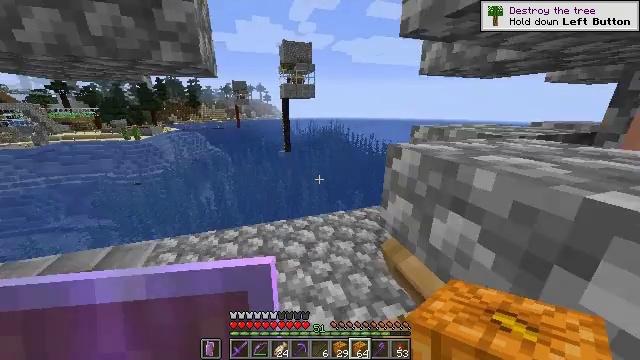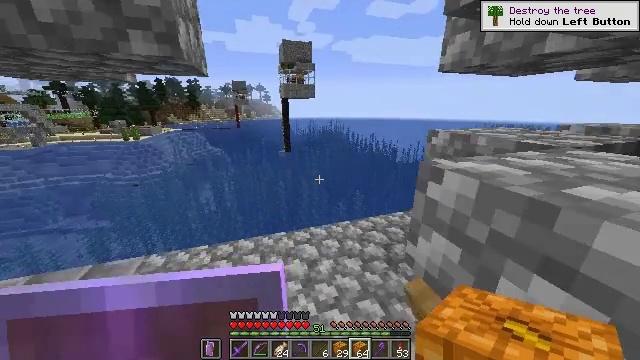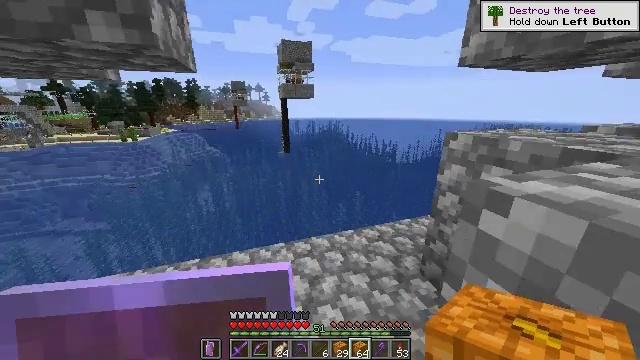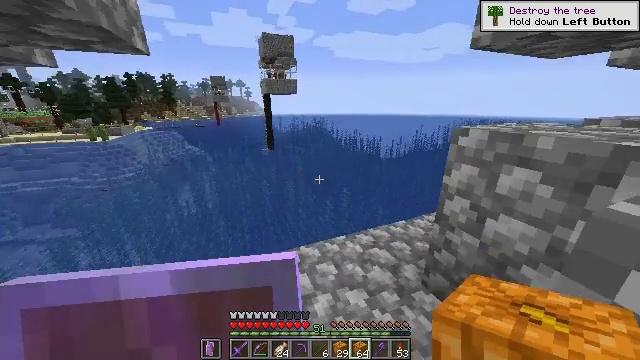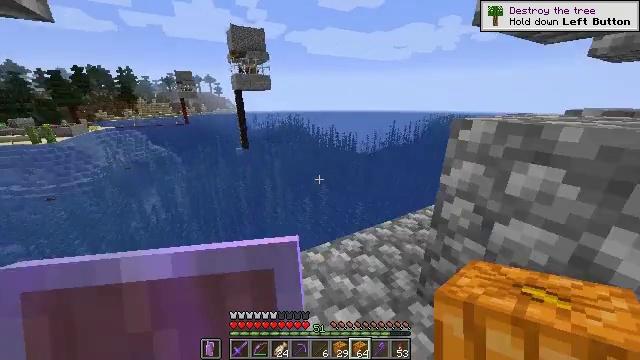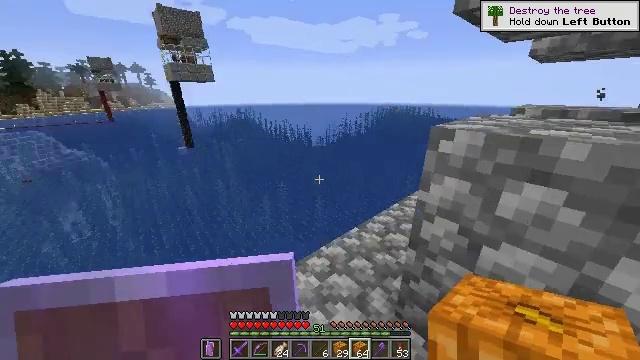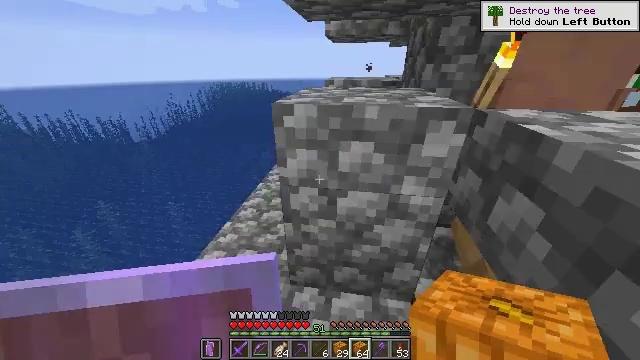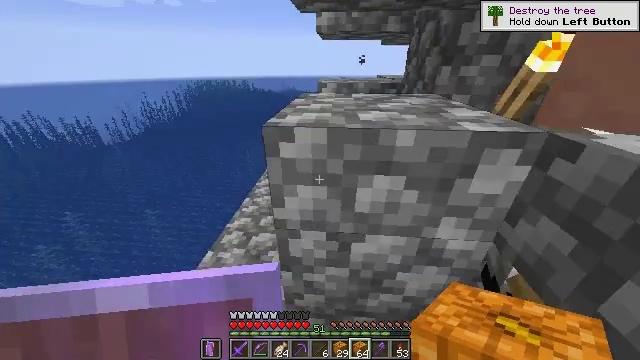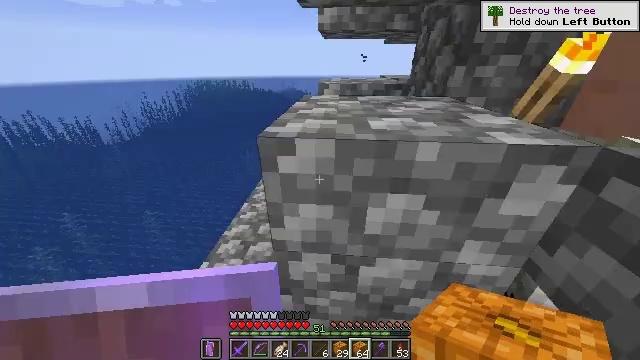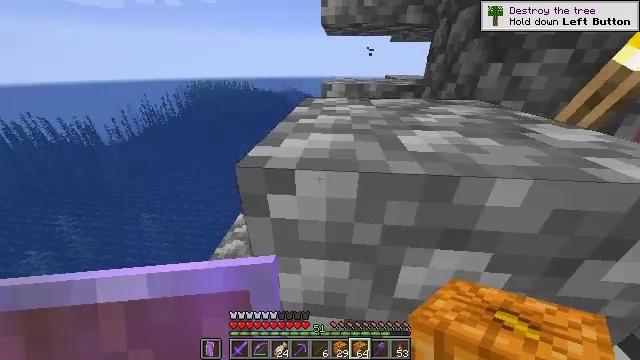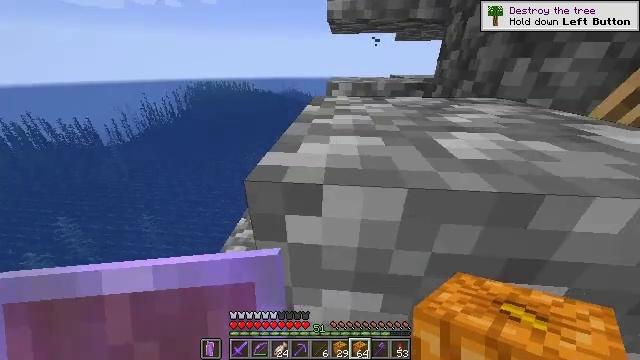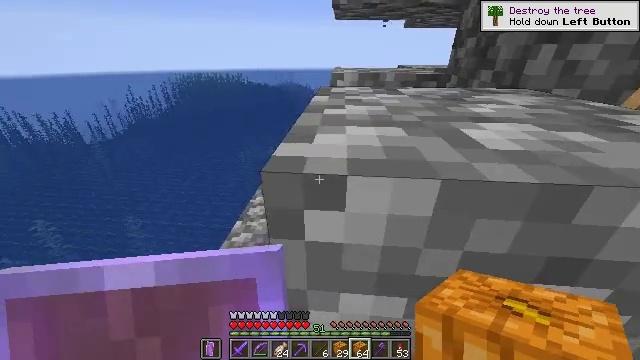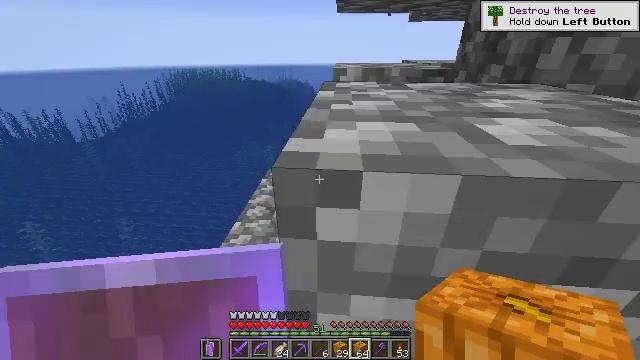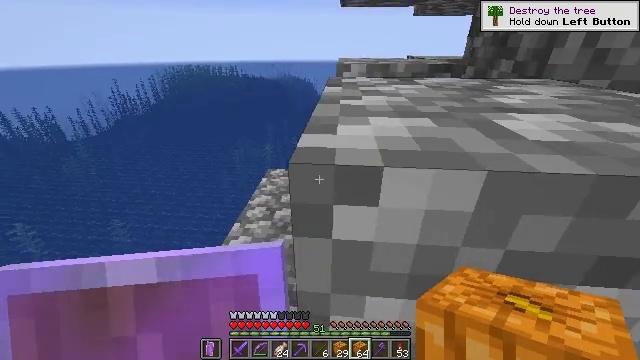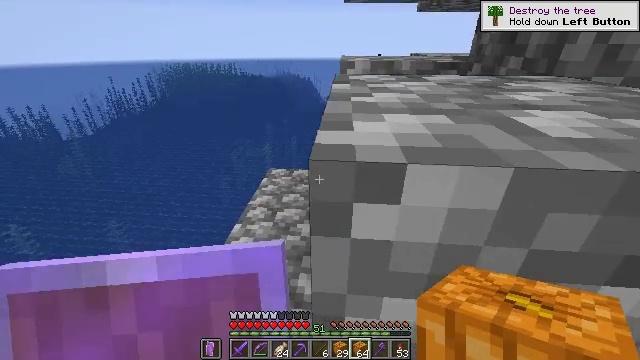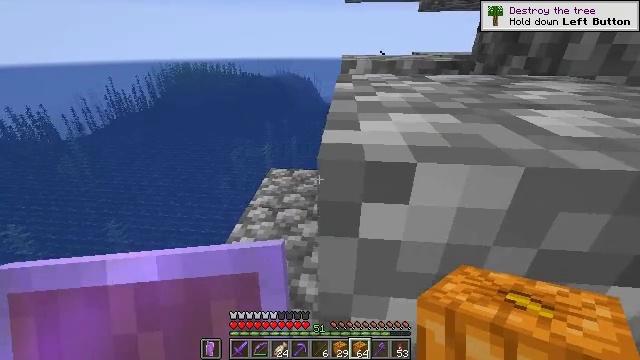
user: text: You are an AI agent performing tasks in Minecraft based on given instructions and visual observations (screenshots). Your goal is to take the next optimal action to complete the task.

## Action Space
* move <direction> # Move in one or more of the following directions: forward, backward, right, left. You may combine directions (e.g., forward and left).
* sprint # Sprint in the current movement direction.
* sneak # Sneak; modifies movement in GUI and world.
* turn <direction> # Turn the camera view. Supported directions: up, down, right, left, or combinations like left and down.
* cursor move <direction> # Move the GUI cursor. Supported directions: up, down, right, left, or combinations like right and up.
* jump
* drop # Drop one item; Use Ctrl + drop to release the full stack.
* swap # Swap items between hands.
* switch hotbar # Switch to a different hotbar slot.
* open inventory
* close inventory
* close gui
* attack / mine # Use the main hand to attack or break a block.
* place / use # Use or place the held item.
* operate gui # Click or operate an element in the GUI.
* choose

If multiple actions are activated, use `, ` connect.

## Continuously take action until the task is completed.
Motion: motion action
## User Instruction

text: Use the crafting table to craft a lantern.
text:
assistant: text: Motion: move forward, sprint
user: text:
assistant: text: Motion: move forward, sprint
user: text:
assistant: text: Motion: move forward, sprint, turn right and down
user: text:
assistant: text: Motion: move forward, sprint, turn right
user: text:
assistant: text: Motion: move forward, sprint, turn right and down
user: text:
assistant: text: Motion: move forward, sprint, turn right and down
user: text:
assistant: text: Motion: move forward, sprint, turn right
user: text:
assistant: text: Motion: move forward, sprint
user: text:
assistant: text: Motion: move forward, sprint
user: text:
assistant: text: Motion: move forward, sprint
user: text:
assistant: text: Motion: move forward, sprint
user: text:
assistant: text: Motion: move forward, sprint
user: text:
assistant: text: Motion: move forward, sprint
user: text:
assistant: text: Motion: move forward, sprint
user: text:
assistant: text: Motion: move forward, sprint
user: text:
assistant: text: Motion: move forward, sprint
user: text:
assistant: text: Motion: move forward, sprint
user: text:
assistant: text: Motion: move forward, sprint
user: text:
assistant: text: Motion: move forward, sprint
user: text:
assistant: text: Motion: move forward, sprint
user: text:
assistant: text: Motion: move forward, sprint
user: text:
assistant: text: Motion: move forward, sprint
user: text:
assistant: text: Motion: move forward and move left, sprint
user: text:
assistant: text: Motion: move forward and move left, sprint
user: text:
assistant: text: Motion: move forward and move left, sprint
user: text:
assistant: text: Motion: move forward and move left, sprint, turn right
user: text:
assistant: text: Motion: move forward, sprint, turn right
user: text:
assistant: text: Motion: move forward, sprint, turn right
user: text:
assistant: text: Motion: move forward, sprint
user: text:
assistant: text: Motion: move forward, sprint